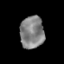
Tissue: lung
Cell type: Endothelial cells
Senescence score: 0.1734
Nuclear area (px): 763
Mean DAPI intensity: 130.291